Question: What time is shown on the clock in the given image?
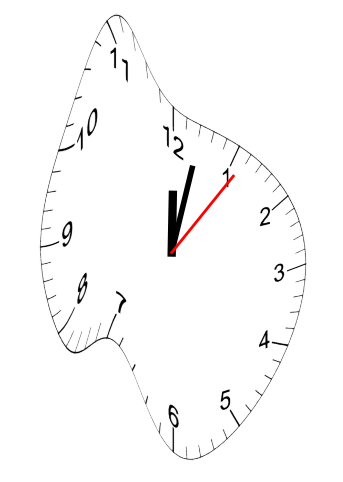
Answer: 12:02:06